Question: I am facing an issue with MenuItem that whenever I specify an access key, the header alignment is getting disrupted. Below is a sample image wherein I have specified "_New" for New menu item and bound it to New command. You can observe tha the Text "New" is align at bottom and shortcut key is aligned at top. Also for other menu items I have not specified any access key, so they have no issue.

Here is the XAML
'''
<StackPanel DockPanel.Dock="Top">
<Menu Padding="0,5">
<MenuItem x:Name="MnuTask" Header="Task">
<MenuItem x:Name="MnuNew" Header="_New" Command="New"/>
<MenuItem x:Name="MnuSave" Header="Save" Command="Save"/>
<MenuItem x:Name="MnuDelete" Header="Delete" Command="Delete"/>
<Separator/>
<MenuItem x:Name="MnuRefresh" Header="Reload Data" Command="{x:Static Local:MainWindow.RefreshDataCommand}" />
<MenuItem x:Name="MnuHistory" Header="View Range History" Command="{x:Static Local:MainWindow.RangeHistoryCommand}" />
<Separator/>
<MenuItem x:Name="MnuExit" Header="Exit" Command="Close"/>
</MenuItem>
<MenuItem x:Name="MnuView" Header="View">
<MenuItem x:Name="MnuFind" Header="Find Formula"/>
</MenuItem>
</Menu>
</StackPanel>
'''
Could any body let me know what's going on?
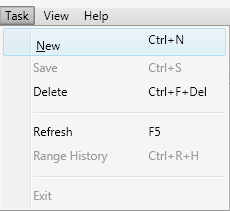
Answer: Found it. I had the below TextBlock Style present in Resources section of my window. Commenting those lines resolved the issue. (But now I need to apply TextBlock style explicitly using keys :( )
'''
<Style TargetType="TextBlock">
<Setter Property="Margin" Value="3,6,3,0"/>
<Setter Property="VerticalAlignment" Value="Bottom"/>
</Style>
'''